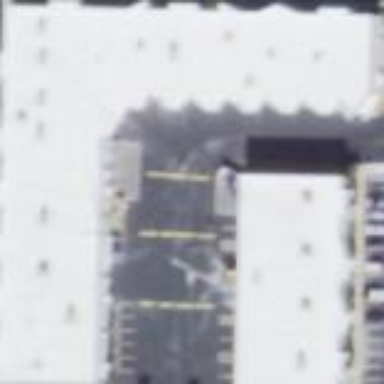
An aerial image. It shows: Office building.